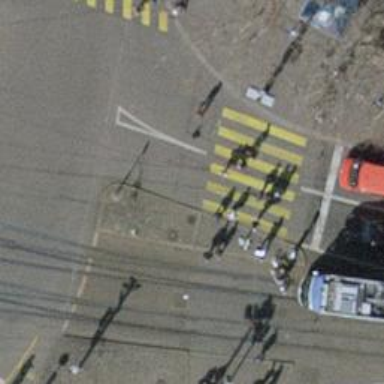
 there are traffic signals and zebra crossing."